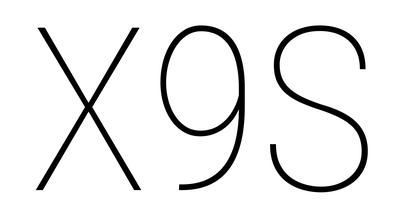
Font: Roboto_Condensed_Thin